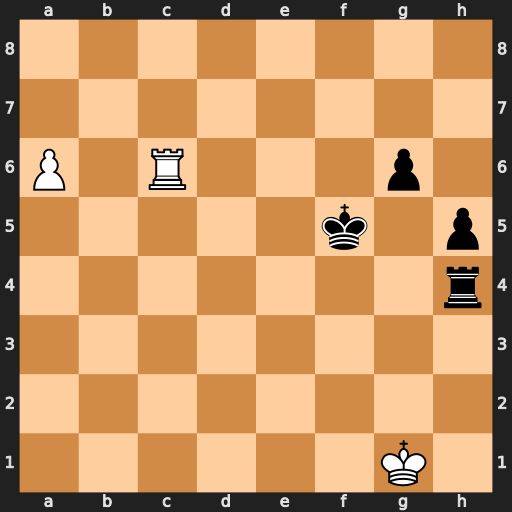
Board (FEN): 8/8/P1R3p1/5k1p/7r/8/8/6K1
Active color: w
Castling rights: -
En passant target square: -
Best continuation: Rc5+ Ke6 Ra5